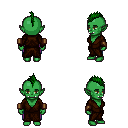
a pixel art fantasy rpg character, female body template, orc, green skin, brown robe, magenta pants, green mohawk hairstyle, leather bracers, four views (front, back, left, right), 2x2 character sprite sheet, small pixel art, hard edges, no anti-aliasing